Question: I have ListView with custom SimpleCursorAdapter in Activity:
'''
public class MyListActivity extends Activity { ... }
'''
---
'''
mCursorAdapter = new MyCursorAdapter(mContext,
R.layout.listview_item01, mCursor, from, to);
mainLayout = (RelativeLayout) findViewById(R.id.main_layout);
mListView = new ListView(mContext);
mListView.setAdapter(mCursorAdapter);
mListView.setOnItemClickListener(new OnItemClickListener() {
@Override
public void onItemClick(AdapterView<?> arg0, View view,
int position, long arg3) {
Toast.makeText(getApplicationContext(),
"You Selected Item " + Integer.toString(position),
Toast.LENGTH_LONG).show();
Log.v("onItemClick", "CLICK!");
}
});
mainLayout.addView(mListView);
'''
My simple adapter:
'''
private class MyCursorAdapter extends SimpleCursorAdapter {
public MyCursorAdapter(Context context, int layout, Cursor c,
String[] from, int[] to) {
super(context, layout, c, from, to);
}
@Override
public View getView(int position, View convertView, ViewGroup parent) {
View view = super.getView(position, convertView, parent);
if (position % 2 == 0) {
view.setBackgroundColor(Color.rgb(238, 233, 233));
} else {
view.setBackgroundColor(Color.rgb(255, 255, 255));
}
return view;
}
}
'''
My list view item:
'''
<?xml version="1.0" encoding="utf-8"?>
<RelativeLayout xmlns:android="http://schemas.android.com/apk/res/android"
android:layout_width="match_parent"
android:layout_height="match_parent" >
<RadioButton
android:id="@+id/item_radiobutton01"
android:layout_width="wrap_content"
android:layout_height="wrap_content"
android:layout_alignParentRight="true"
android:layout_alignParentTop="true" />
<TextView
android:id="@+id/item_textview01"
android:layout_width="wrap_content"
android:layout_height="wrap_content"
android:layout_alignBottom="@+id/item_radiobutton01"
android:layout_alignParentLeft="true"
android:layout_alignParentTop="true"
android:layout_toLeftOf="@+id/item_radiobutton01"
android:textAppearance="?android:attr/textAppearanceMedium" />
</RelativeLayout>
'''
What I see:

My ListView looks fine, but if I click any item so nothing happines. Why? Help me please
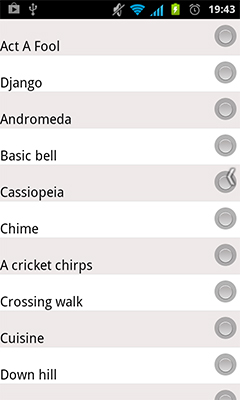
Answer: I think that this is because of your layout items. Try to disable the clickability of them using these:
'''
android:focusable="false"
android:focusableInTouchMode="false"
'''
I think when you clicking on an item you do not actually click on the row but you are clicking on the TextViewor the RadioButton; you can check this by writing event handlers for them too and put a Log inside those event handlers.
For more information about these properties take a look at <URL> in android developers website.